Aerial crown-view tile of a tropical tree (Barro Colorado Island, Panama), acquired 20240716:
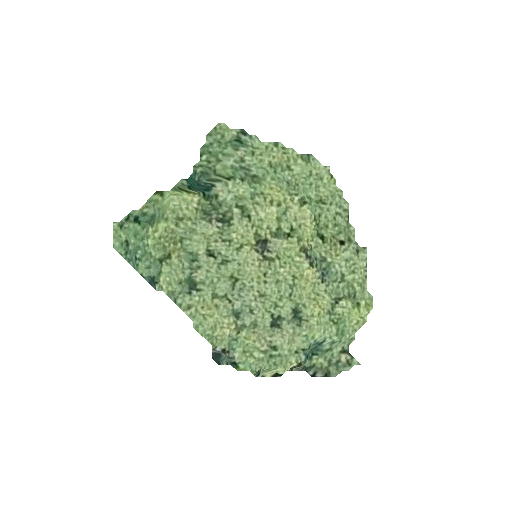
Species: Luehea seemannii
GBIF accepted scientific name: Luehea seemannii
Crown area: 66.137 m²